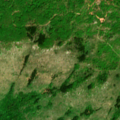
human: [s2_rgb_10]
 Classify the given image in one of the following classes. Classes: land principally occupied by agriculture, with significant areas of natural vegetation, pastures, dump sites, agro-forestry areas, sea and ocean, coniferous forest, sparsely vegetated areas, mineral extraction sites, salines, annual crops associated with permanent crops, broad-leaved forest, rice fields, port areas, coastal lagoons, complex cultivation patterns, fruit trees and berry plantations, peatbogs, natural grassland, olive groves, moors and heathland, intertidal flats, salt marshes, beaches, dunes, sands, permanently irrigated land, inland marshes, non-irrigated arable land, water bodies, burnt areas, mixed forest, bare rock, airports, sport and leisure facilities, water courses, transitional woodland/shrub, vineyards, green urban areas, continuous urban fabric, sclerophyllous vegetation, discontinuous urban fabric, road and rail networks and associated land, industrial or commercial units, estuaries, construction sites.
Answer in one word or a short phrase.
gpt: broad-leaved forest, transitional woodland/shrub, sparsely vegetated areas